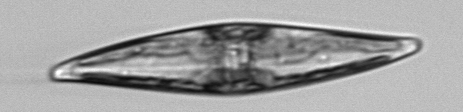
Label: Pleurosigma